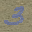
Label: 3